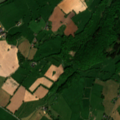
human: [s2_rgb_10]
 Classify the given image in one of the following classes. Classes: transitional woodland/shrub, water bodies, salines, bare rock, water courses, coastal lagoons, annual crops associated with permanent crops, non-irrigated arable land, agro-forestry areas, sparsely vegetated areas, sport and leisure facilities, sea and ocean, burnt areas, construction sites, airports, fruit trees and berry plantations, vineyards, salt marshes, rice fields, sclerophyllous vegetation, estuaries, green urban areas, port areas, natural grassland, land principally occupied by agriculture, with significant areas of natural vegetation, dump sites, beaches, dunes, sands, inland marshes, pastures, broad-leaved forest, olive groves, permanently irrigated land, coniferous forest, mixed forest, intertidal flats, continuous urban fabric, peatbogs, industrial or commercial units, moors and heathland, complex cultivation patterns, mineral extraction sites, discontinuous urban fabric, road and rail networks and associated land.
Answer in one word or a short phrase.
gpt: discontinuous urban fabric, pastures, complex cultivation patterns, mixed forest